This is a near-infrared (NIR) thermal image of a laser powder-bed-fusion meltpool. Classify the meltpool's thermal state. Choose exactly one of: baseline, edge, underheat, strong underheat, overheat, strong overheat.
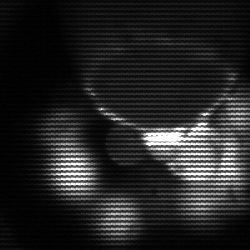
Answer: edge